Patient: sex M, age 57
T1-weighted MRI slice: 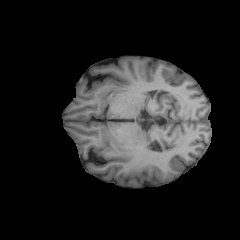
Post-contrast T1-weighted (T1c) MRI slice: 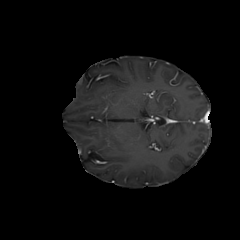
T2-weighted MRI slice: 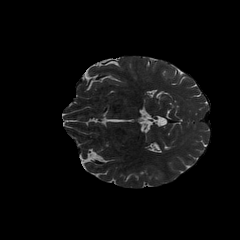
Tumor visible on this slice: no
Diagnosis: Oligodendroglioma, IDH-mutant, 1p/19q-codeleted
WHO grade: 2